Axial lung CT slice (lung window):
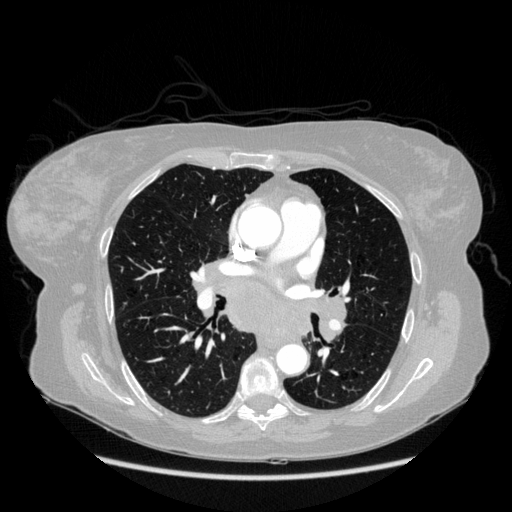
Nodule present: no